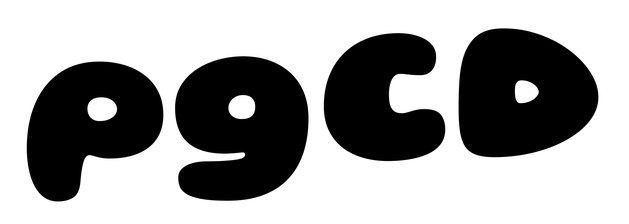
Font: Gluten_Black